Question: So, just for fun, my friend and I are working on developing a cheat for <URL>, which has gone viral recently. The website already has cheat buttons hidden in a comment tag. I am attempting to add the cheat buttons into the page using Javascript. Here's what I have so far:
'''
var tt=document.createElement('div');
tt.setAttribute('id', 'CMenu');
var g=document.getElementById('adCost');
var RAW='<button id ="save1Button" onclick="save1()">SAVE SLOT 1</button>' +
'<button id ="load1Button" onclick="load1()">LOAD SLOT 1</button>' +
'<button id ="save2Button" onclick="save2()">SAVE SLOT 2</button>' +
'<button id ="load2Button" onclick="load2()">LOAD SLOT 2</button>' +
'<button id ="resetButton" onclick="reset()">RESET ALL PROGRESS</button>' +
'<button id ="freeClipsButton" onclick="cheatClips()">Free Clips</button>' +
'<button id ="freeMoneyButton" onclick="cheatMoney()">Free Money</button>' +
'<button id ="freeTrustButton" onclick="cheatTrust()">Free Trust</button>' +
'<button id ="freeOpsButton" onclick="cheatOps()">Free Ops</button>' +
'<button id ="freeCreatButton" onclick="cheatCreat()">Free Creativity</button>' +
'<button id ="freeYomiButton" onclick="cheatYomi()">Free Yomi</button>' +
'<button id ="resetPrestige" onclick="resetPrestige()">Reset Prestige</button>' +
'<button id ="destroyAllHumansButton" onclick="cheatHypno()">Destroy all Humans</button>' +
'<button id ="freePrestigeU" onclick="cheatPrestigeU()">Free Prestige U</button>' +
'<button id ="freePrestigeS" onclick="cheatPrestigeS()">Free Prestige S</button>' +
'<button id ="debugBattleNumbers" onclick="setB()">Set Battle Number 1 to 7</button>' +
'<button id ="availMatterZero" onclick="zeroMatter()">Set Avail Matter to 0</button>';
document.getElementById('CMenu').innerHTML= RAW
g.appendChild(tt);
'''
When I run the final line I get an unspecified error.

There is no indentation because it is going to be run as a Javascript bookmark. I cannot use inspect element nor the console in the scenario in which I will execute it.
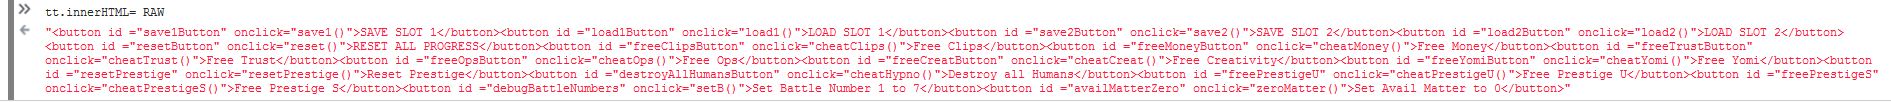
Answer: What you're seeing isn't an error, it's just the browser printing out the '.innerHTML' that you set.
This is happening because you're running your code in the console which intentionally gives you more feedback. If you run it in a bookmarklet or a script it won't display.
However, you do have a bug in your code. You create your 'tt' element, give it an ID of 'CMenu' but before you append it to the document, you try to get it by it's ID, but it isn't in the document yet.
The solution is to either add the element to the document before trying to get it by ID, or a much better approach, simply refer to your existing 'tt' variable.
'''
var tt = document.createElement('div');
tt.id = 'CMenu'; // set id property directly, no need for setAttribute
var raw = '...';
tt.innerHTML = raw ; // reuse the reference you already have
g.appendChild(tt);
'''